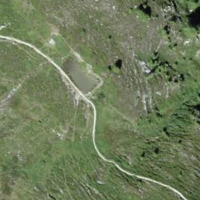
EUNIS habitat code: 26
Species observed at this site:
Empetrum nigrum
Ichthyosaura alpestris